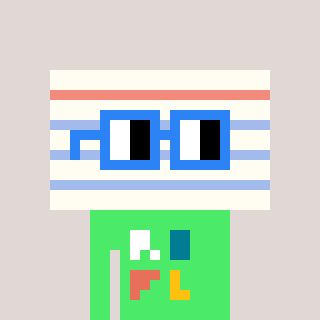
a pixel art character with square blue glasses, a empty notebook page-shaped head and a teal-colored body on a warm background